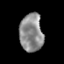
Tissue: prostate
Cell type: Epithelial cells
Senescence score: 0.3468
Nuclear area (px): 863
Mean DAPI intensity: 140.401